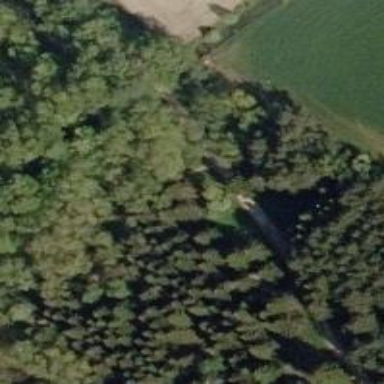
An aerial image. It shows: This image shows arboretum.